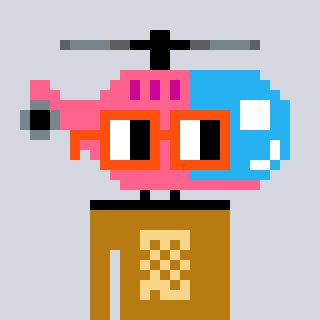
a pixel art character with square orange glasses, a helicopter-shaped head and a gold-colored body on a cool background